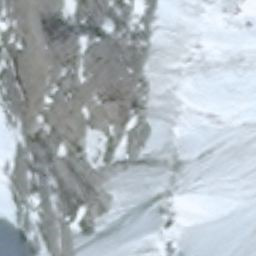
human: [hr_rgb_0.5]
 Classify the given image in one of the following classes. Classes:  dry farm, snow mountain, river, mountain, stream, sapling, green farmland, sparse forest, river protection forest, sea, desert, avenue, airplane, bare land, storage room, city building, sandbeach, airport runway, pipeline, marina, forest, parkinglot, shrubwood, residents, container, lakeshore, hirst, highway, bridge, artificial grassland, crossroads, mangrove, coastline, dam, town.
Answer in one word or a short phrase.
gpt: snow mountain